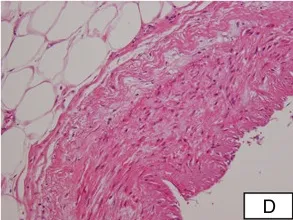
Autopsy findings. Biopsy samples were fixed and stained with hematoxylin and eosin. But. Edematous change (x200).
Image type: pathology (h&e)